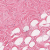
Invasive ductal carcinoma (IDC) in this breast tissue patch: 0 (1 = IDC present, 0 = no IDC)